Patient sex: F
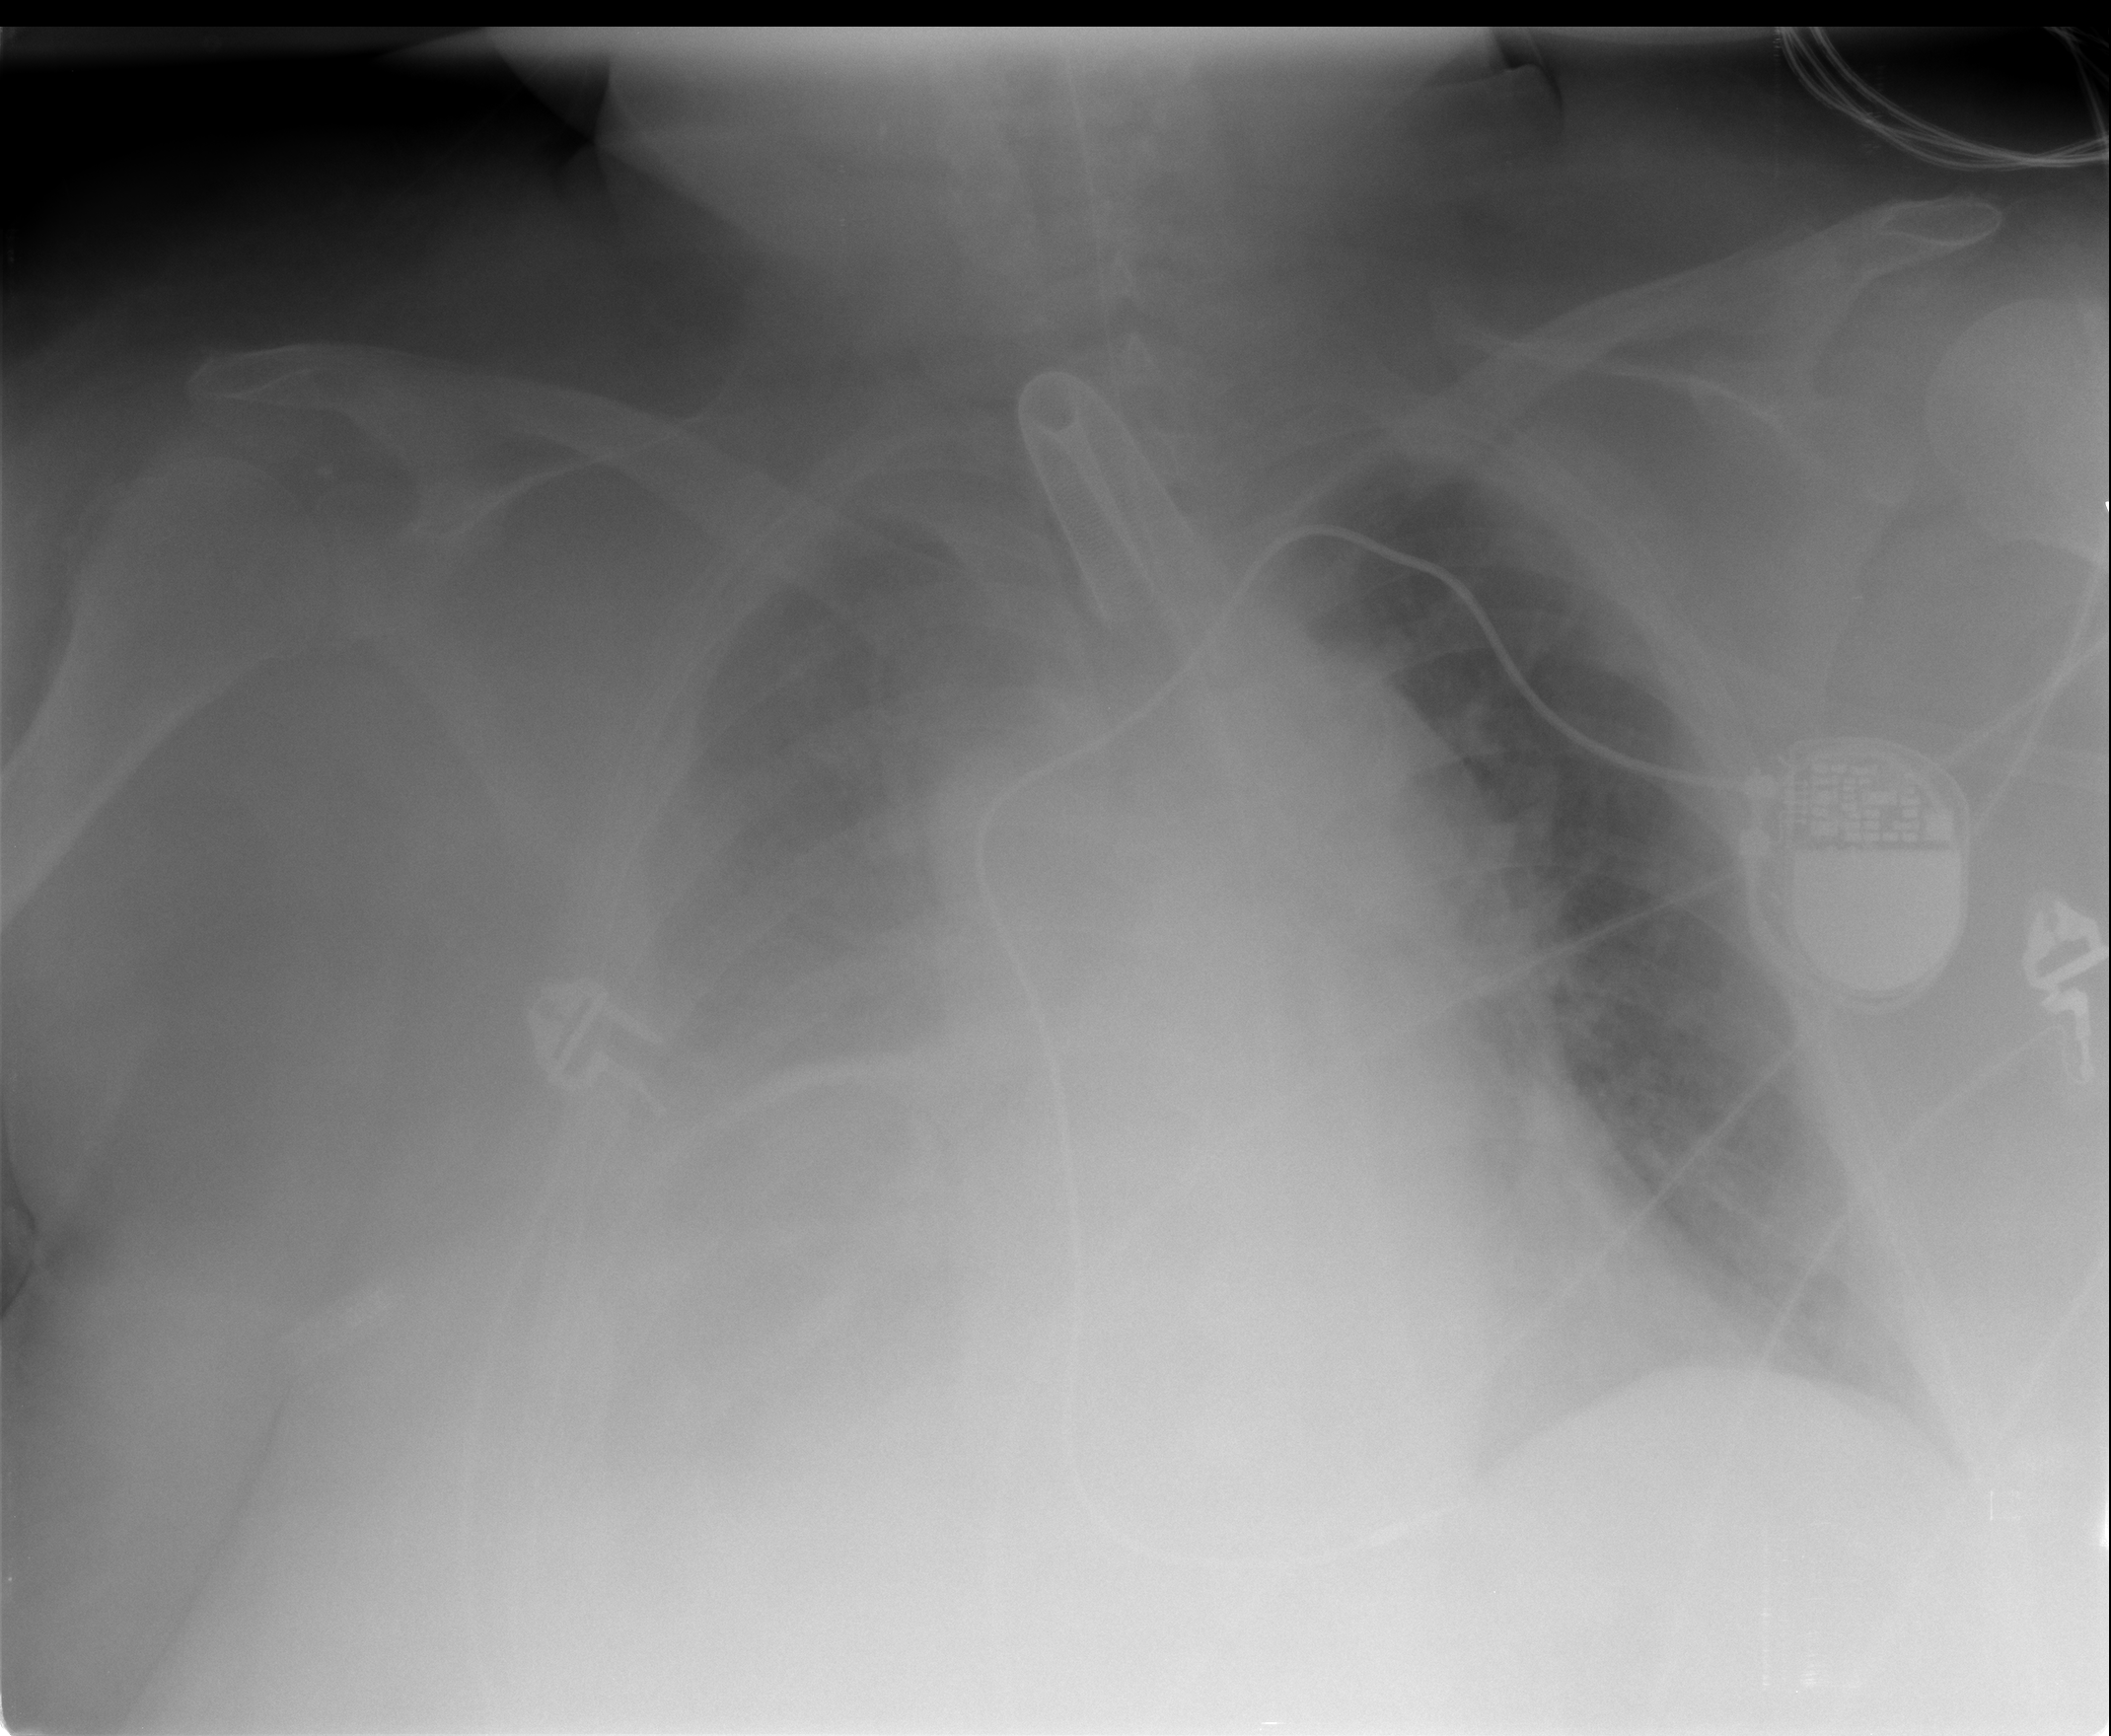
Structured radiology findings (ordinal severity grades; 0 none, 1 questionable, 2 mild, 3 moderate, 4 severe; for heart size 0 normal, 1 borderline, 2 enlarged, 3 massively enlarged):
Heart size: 0
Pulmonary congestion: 4
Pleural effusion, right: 3
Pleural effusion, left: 2
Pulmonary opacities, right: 3
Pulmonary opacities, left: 0
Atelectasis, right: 4
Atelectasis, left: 3